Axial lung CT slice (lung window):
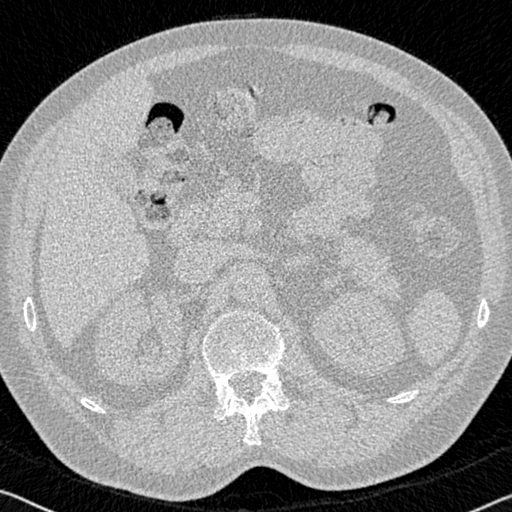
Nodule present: no